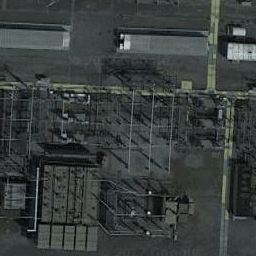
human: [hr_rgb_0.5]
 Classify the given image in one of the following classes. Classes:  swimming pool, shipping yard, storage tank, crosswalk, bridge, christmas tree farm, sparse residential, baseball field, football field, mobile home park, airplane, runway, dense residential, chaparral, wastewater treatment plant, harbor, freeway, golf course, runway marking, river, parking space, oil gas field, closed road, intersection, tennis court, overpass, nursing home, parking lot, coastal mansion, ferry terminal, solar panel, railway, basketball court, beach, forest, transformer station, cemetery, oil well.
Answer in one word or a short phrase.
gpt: transformer station